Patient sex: M
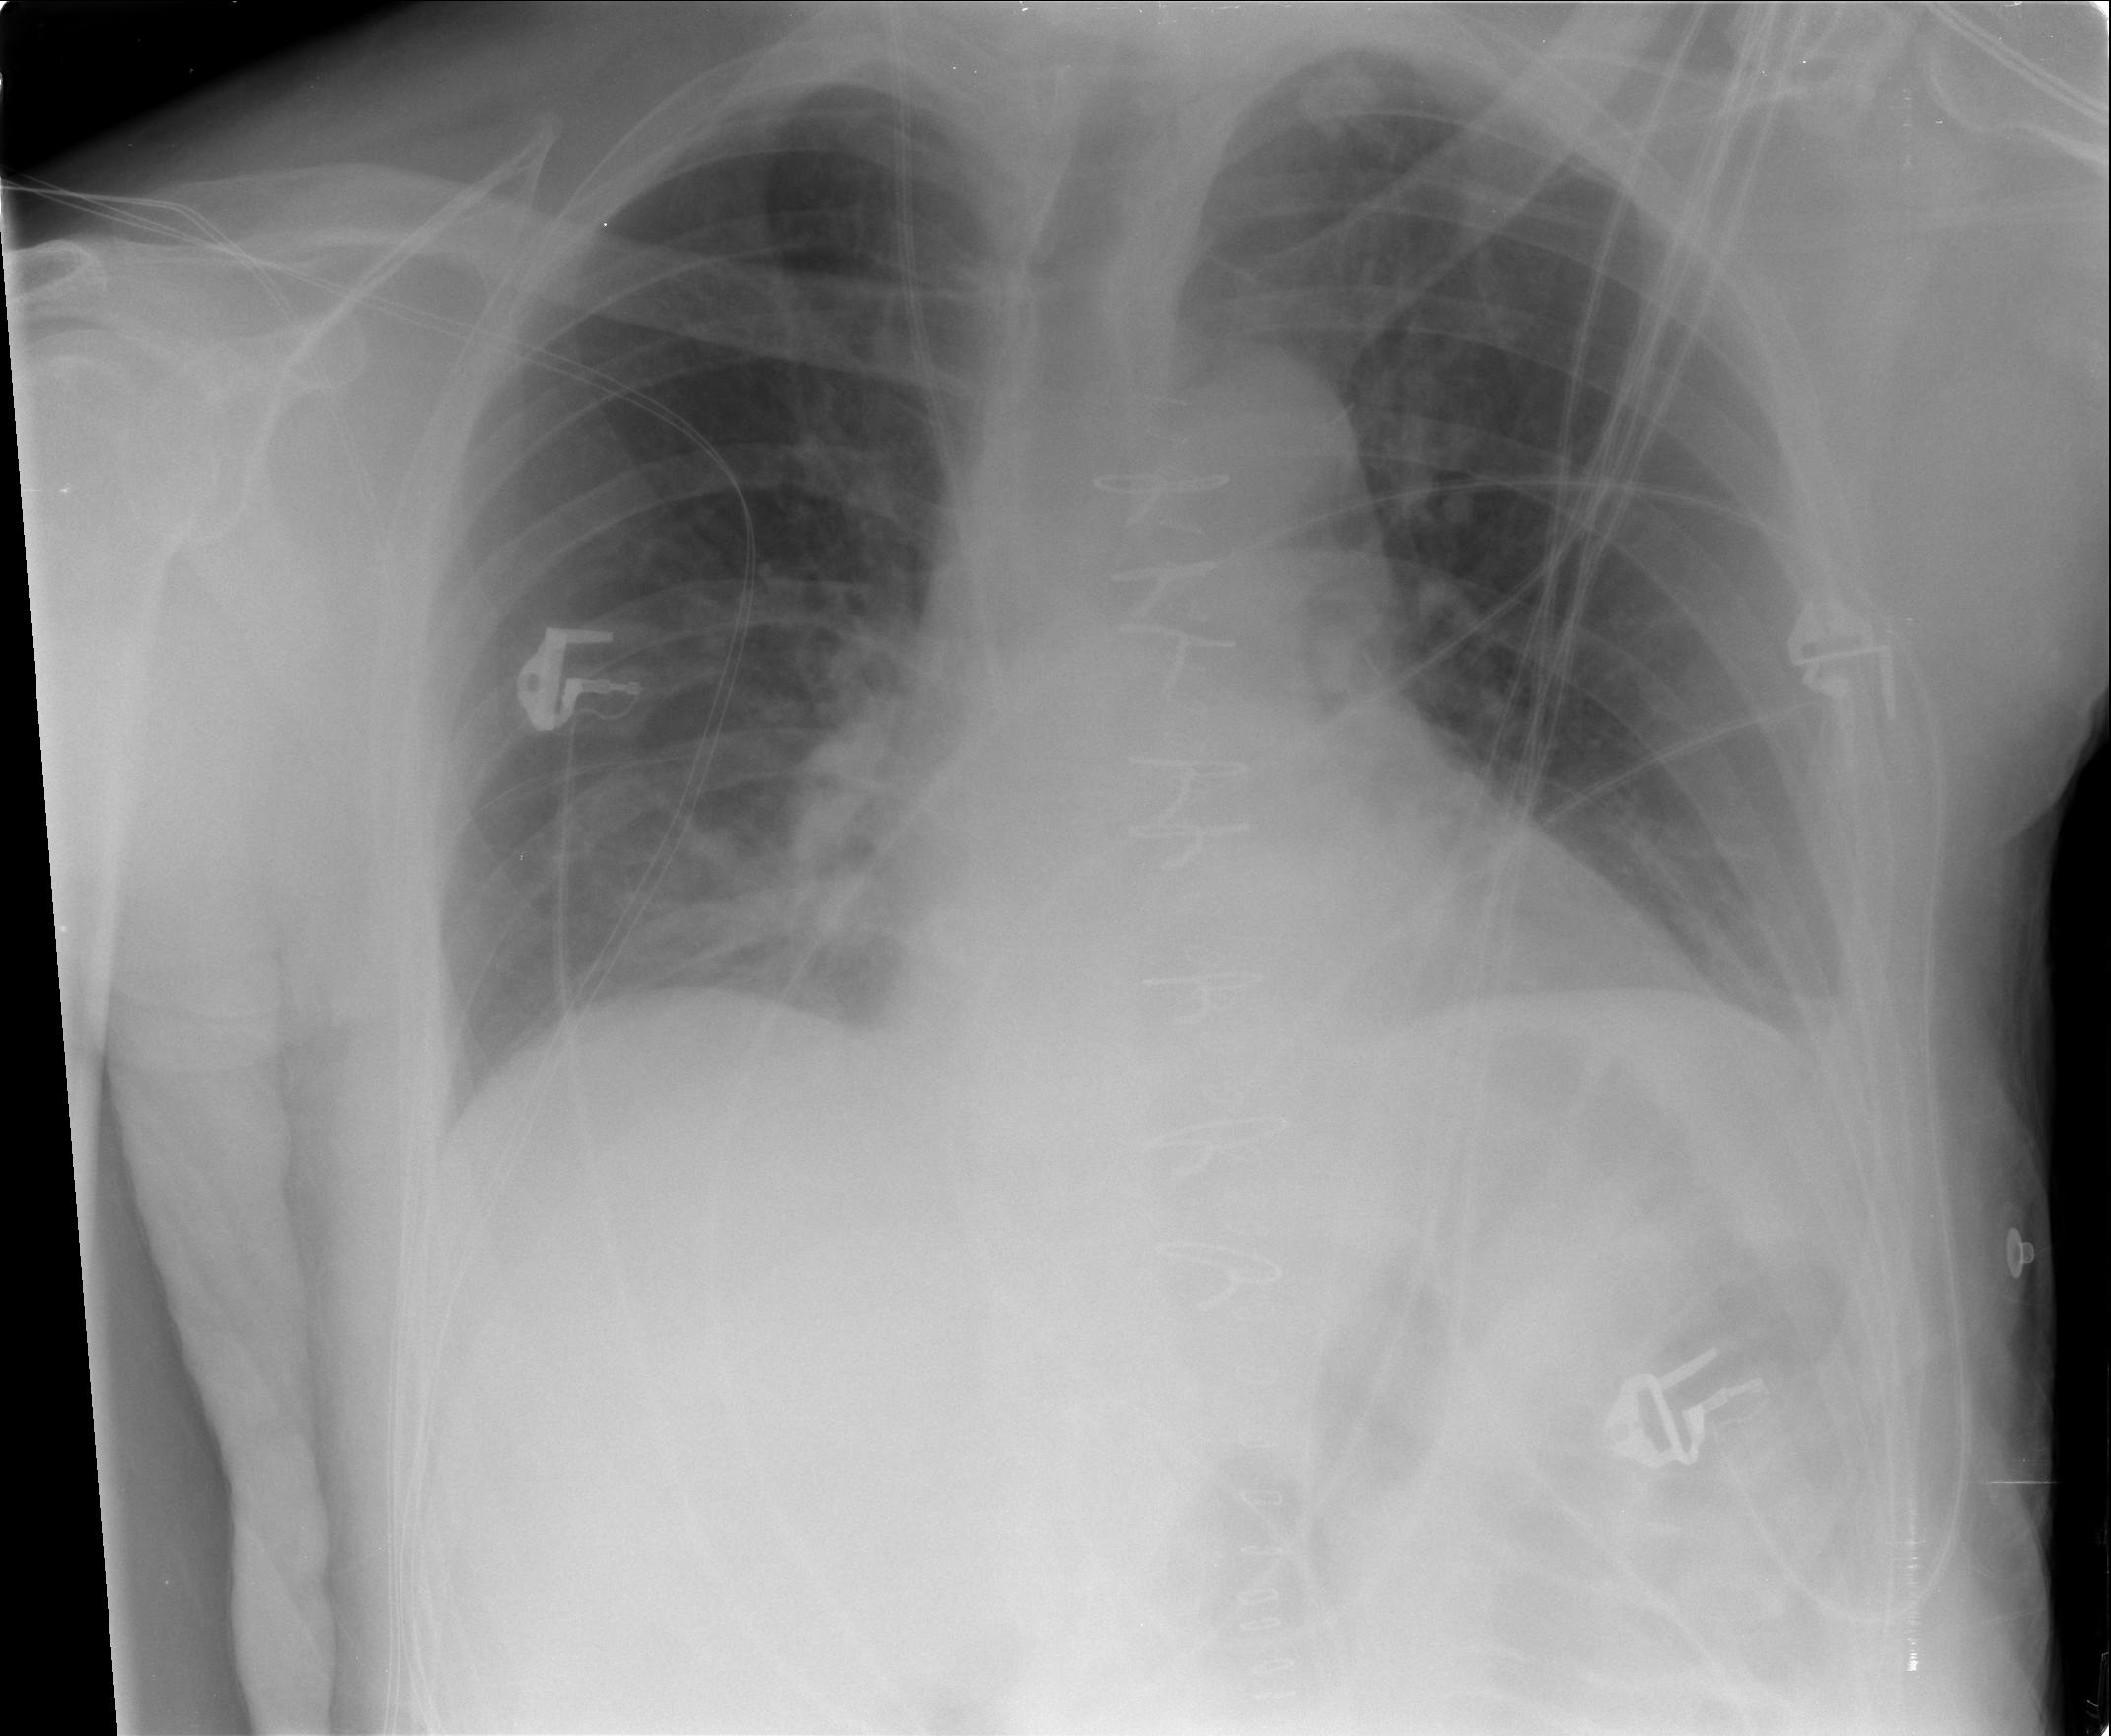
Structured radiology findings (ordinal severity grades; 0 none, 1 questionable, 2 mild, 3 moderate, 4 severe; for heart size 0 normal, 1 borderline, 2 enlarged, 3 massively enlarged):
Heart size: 1
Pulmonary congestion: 1
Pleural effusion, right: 0
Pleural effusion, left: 0
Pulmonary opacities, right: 0
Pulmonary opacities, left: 0
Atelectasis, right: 0
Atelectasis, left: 1